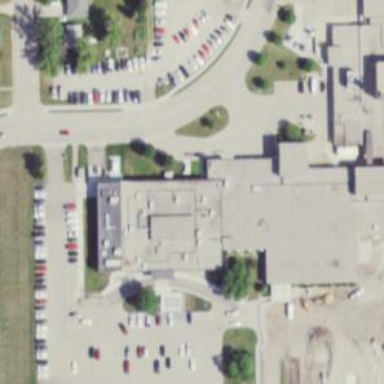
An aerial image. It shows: Healthcare clinic is depicted in the image.